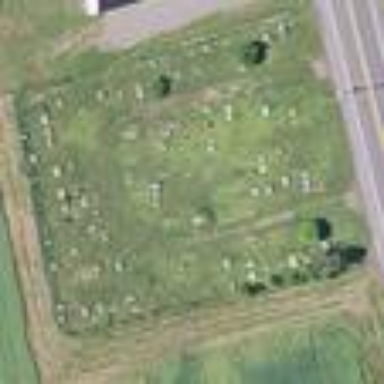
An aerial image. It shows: Cemetery.